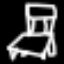
Label: chair